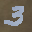
Label: 3